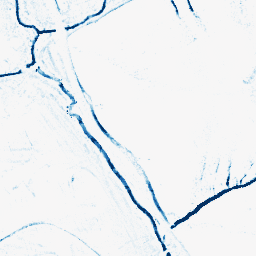
Category: morphological
Decomposition family: morphological_square
Decomposition parameters: operation: closing
size: 5
Upsampling method: regularized
Upsampling parameters: scale: 4
lambda_reg: 0.01
Upsampling scale: 4